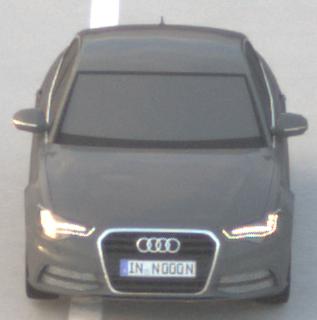
Make: Audi
Model: A6 2.0 TFSI
Detailed model: A6 (C7) Limousine
Model produced from: 2011/10
Model produced until: 2014/09
Doors: 4
Color: gray
Road condition: dry road
Daytime: sunrise or sunset
Contrast: low contrast